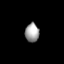
Tissue: lung
Cell type: Epithelial cells
Senescence score: 0.628
Nuclear area (px): 258
Mean DAPI intensity: 159.64